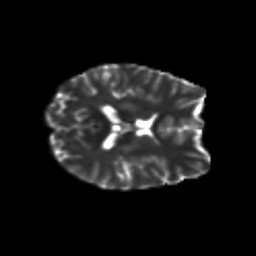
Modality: T2w
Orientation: axial
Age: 21
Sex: female
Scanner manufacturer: siemens
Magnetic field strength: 3 T
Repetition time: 3.5 s
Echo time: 0.125 s